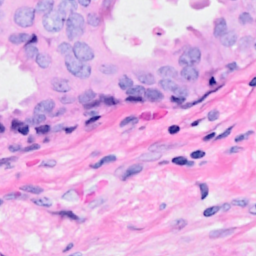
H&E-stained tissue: Breast